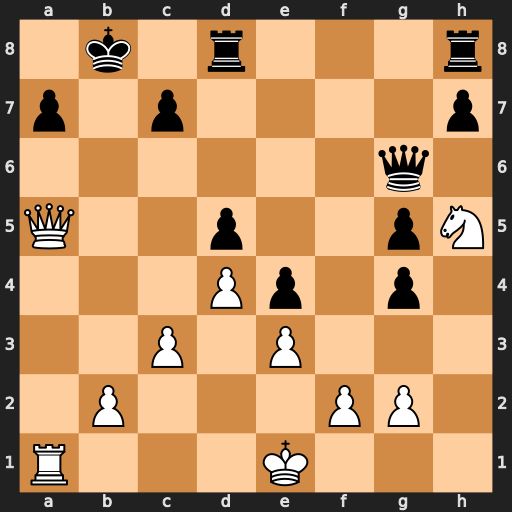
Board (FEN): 1k1r3r/p1p4p/6q1/Q2p2pN/3Pp1p1/2P1P3/1P3PP1/R3K3
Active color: w
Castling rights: Q
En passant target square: -
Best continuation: Qxa7+ Kc8 Qa8+ Kd7 Qxd5+